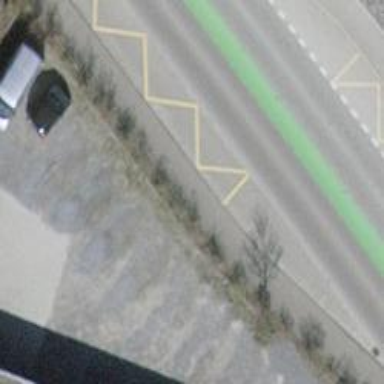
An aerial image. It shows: Bus stop with platform for public transport.